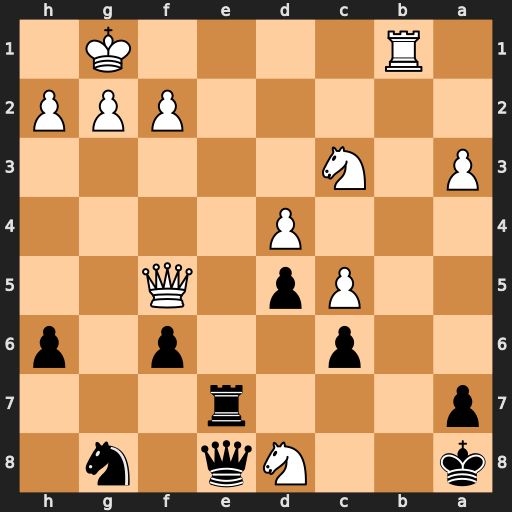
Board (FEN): k2Nq1n1/p3r3/2p2p1p/2Pp1Q2/3P4/P1N5/5PPP/1R4K1
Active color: b
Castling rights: -
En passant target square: -
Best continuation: Re1+ Rxe1 Qxe1#